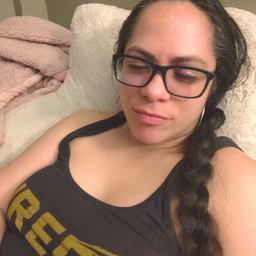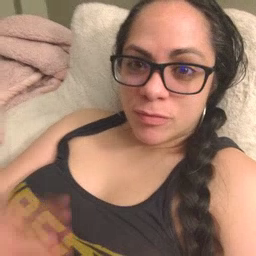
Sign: car